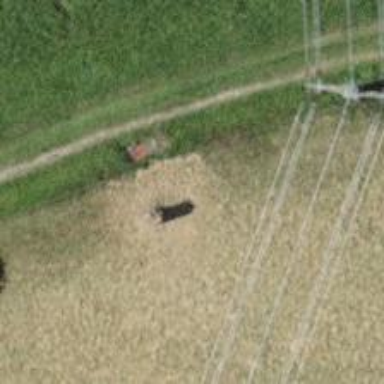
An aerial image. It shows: Cable for power transmission.